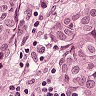
Metastatic tissue present: yes